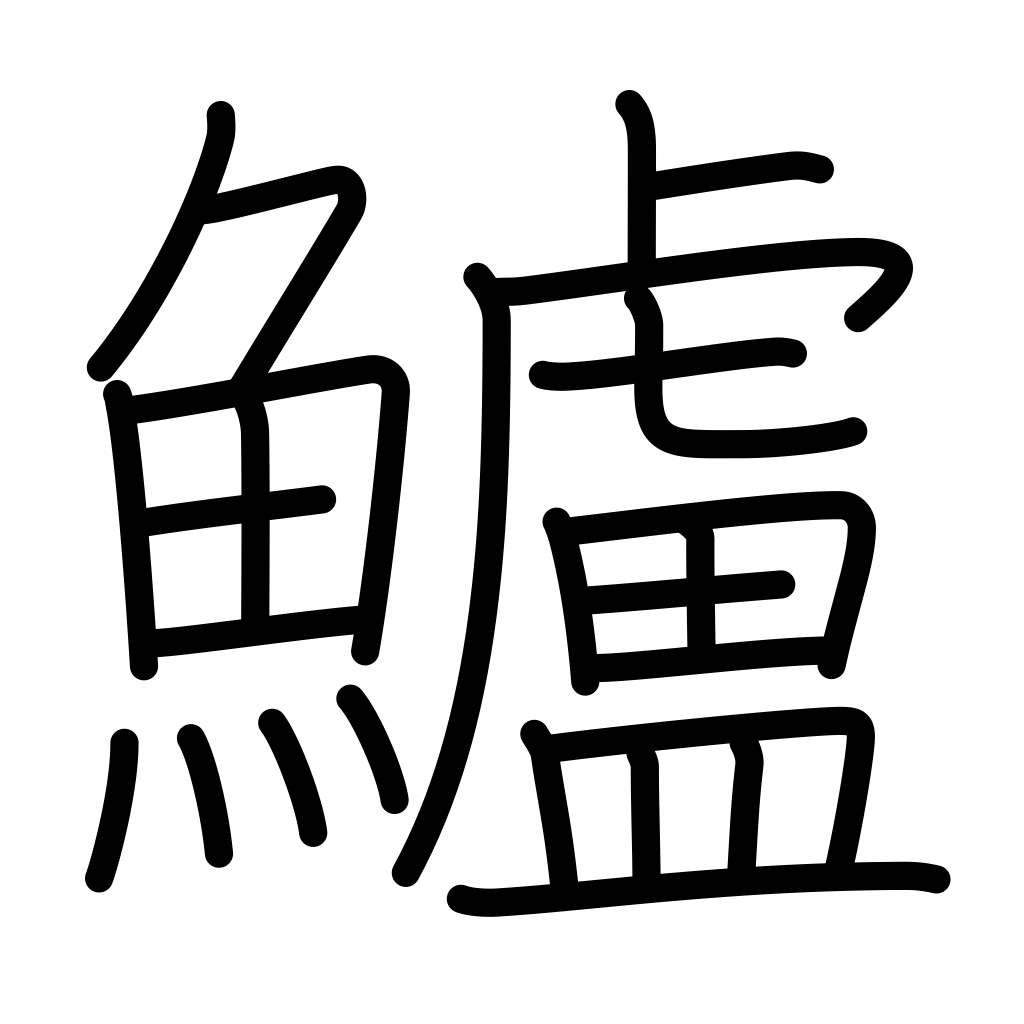
Meaning: sea bass